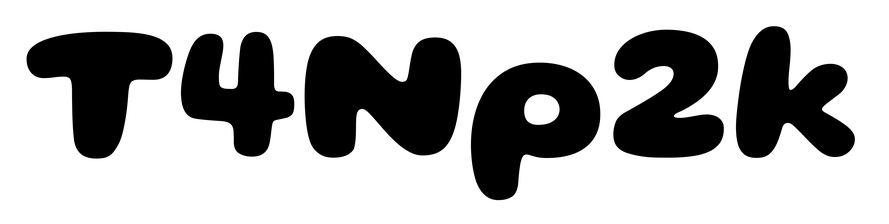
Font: Gluten_ExtraBold